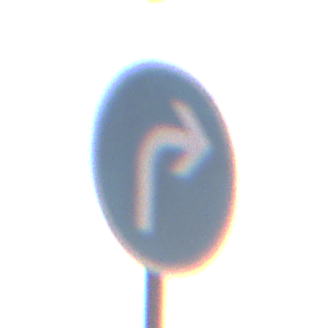
Verkehrszeichen: VorgeschriebeneFahrtrichtungRechts
Umgebung: Outdoor, RoadRail
Tageszeit: Dawn
Wetter: Clear
Licht: Natural
Jahreszeit: NotSpecified
Kontrast: LowContrast